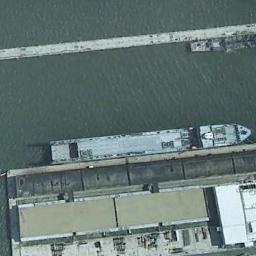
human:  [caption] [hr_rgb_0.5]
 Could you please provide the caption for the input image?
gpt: Two white ships docked at the dock, With buildings on the dock .

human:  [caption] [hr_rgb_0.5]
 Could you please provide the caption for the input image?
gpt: The two ships are docked at the dock and some buildings are on the bank .

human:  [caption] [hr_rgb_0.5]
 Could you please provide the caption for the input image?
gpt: There are two ships in the green water on the shore .

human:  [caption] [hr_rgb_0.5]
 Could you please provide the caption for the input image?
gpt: There are many buildings of different shapes beside the ships .

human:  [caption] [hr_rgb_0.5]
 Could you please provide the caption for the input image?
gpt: The ship is at the harbor with some buildings .